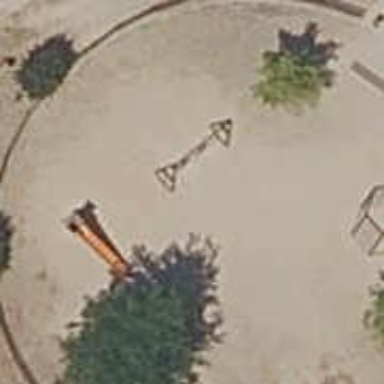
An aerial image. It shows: Playground area for leisure activities on the land.